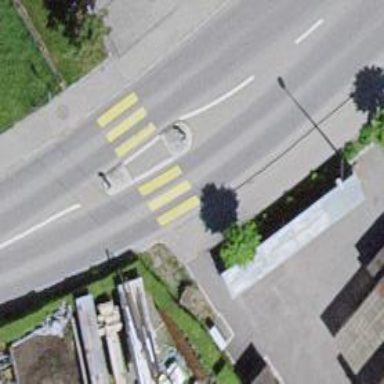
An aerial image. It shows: Zebra crossing on the road.